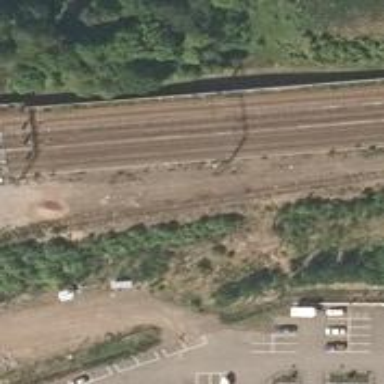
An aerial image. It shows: Continuous rail railway with electrified contact line.